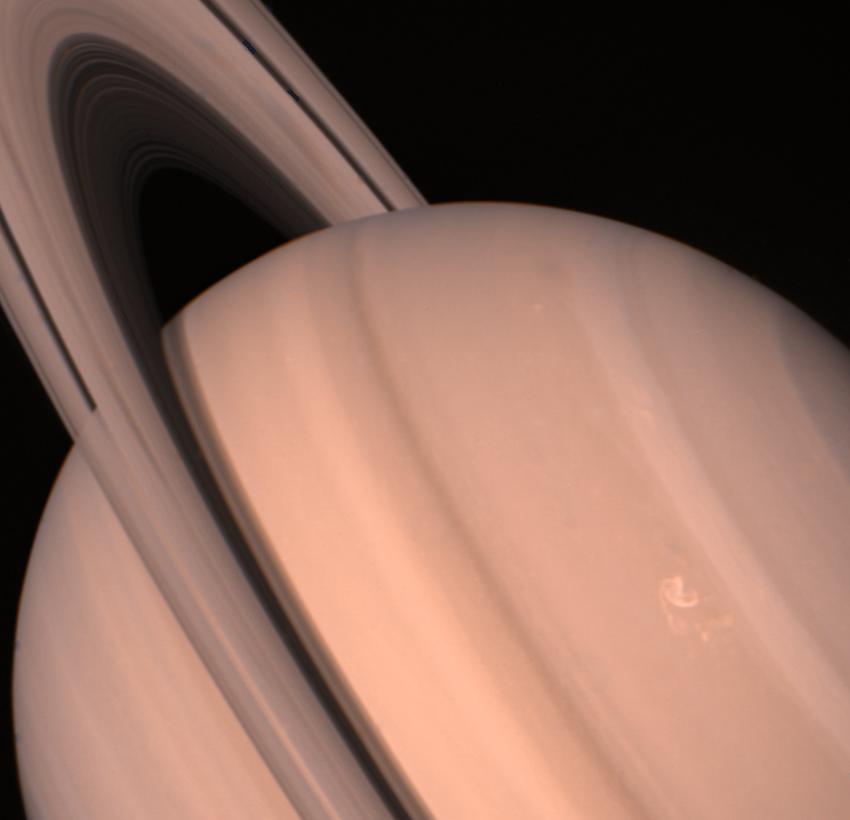
Saturn and its Ring System Saturn, Voyager